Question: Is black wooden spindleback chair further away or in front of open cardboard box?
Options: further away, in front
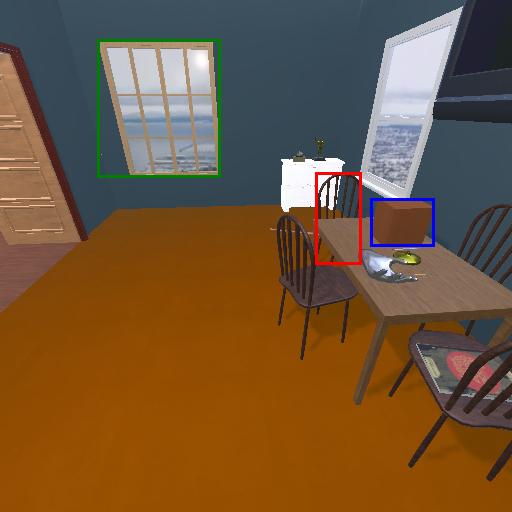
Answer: further away